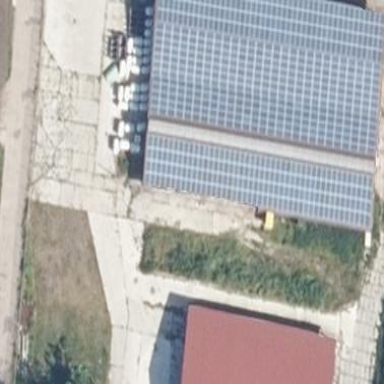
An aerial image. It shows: Solar photovoltaic panel generating electricity. It is small installation located on building.